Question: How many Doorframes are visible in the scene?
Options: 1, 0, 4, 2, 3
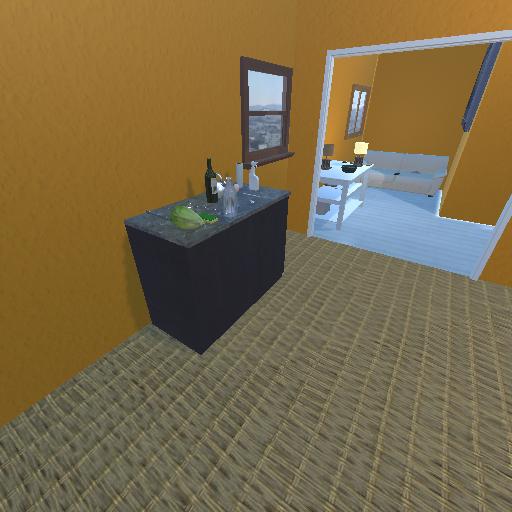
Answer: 1